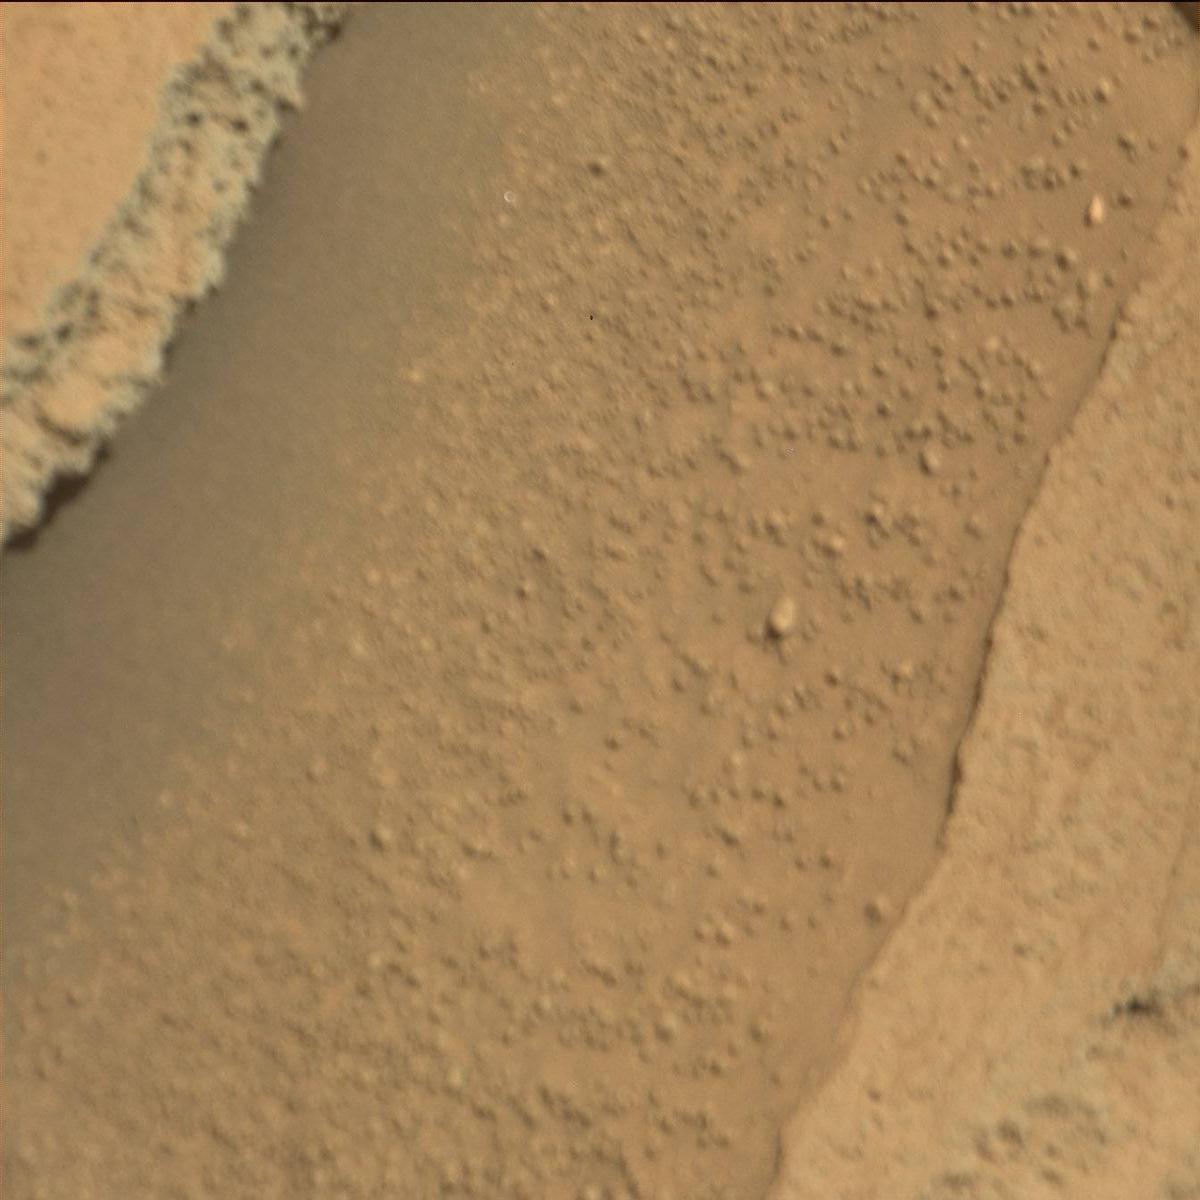
Terrain classes present: Bedrock, Sand / Soil